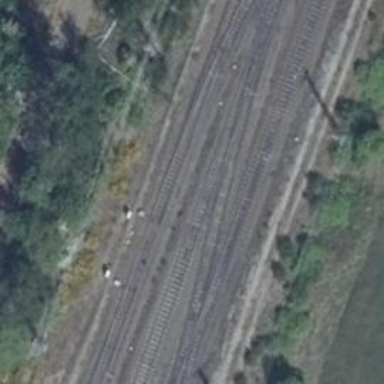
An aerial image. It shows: Railway track with contact line for electrification.